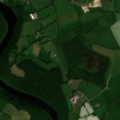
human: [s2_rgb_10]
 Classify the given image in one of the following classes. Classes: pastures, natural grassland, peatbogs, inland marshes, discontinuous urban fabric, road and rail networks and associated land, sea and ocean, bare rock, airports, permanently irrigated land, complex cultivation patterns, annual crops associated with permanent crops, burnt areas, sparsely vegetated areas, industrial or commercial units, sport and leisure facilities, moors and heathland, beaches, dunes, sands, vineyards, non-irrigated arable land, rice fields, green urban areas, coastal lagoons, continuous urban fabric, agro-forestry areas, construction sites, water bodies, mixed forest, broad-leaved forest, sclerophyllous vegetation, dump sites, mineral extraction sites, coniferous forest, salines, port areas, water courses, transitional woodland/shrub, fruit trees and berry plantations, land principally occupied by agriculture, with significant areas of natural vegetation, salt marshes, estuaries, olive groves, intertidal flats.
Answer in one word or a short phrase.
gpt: pastures, broad-leaved forest, coniferous forest, water courses